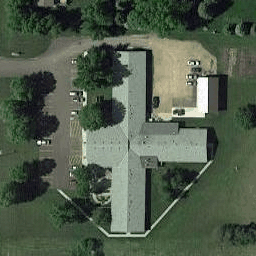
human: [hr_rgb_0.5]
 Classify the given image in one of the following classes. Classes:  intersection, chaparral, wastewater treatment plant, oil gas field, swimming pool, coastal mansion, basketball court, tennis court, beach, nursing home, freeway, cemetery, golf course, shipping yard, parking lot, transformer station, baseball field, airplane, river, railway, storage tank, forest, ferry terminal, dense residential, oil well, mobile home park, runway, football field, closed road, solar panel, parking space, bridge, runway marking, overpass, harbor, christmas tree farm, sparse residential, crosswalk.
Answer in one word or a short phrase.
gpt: nursing home